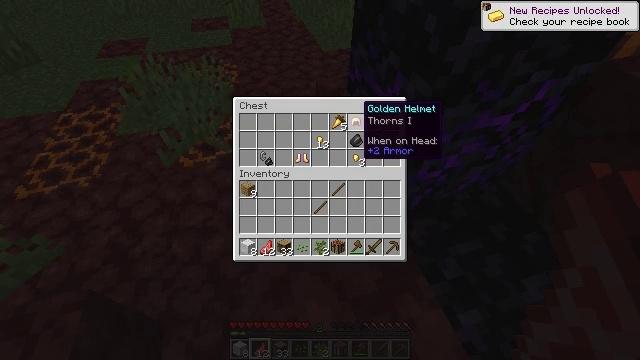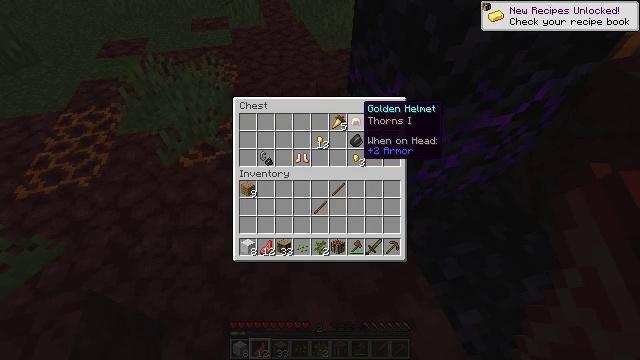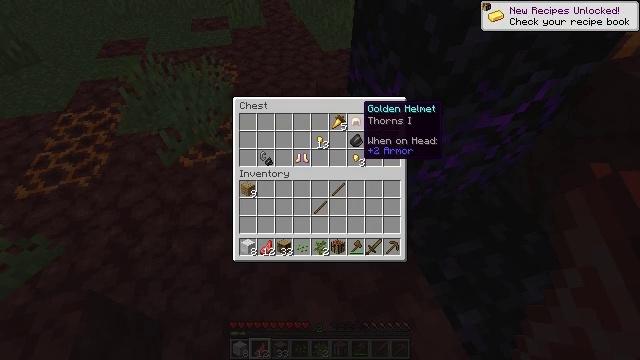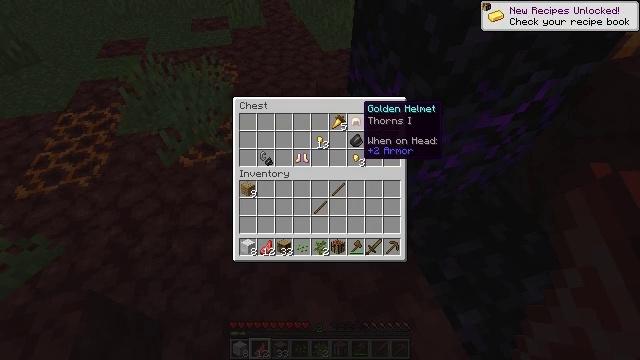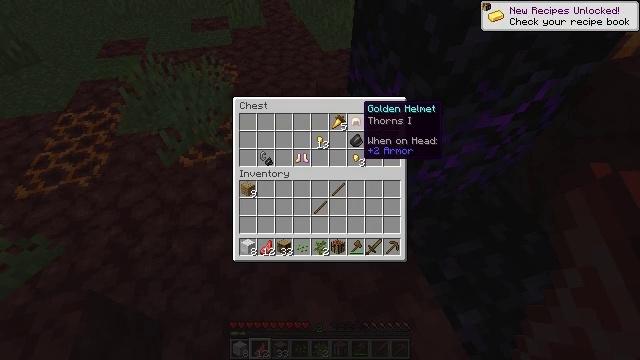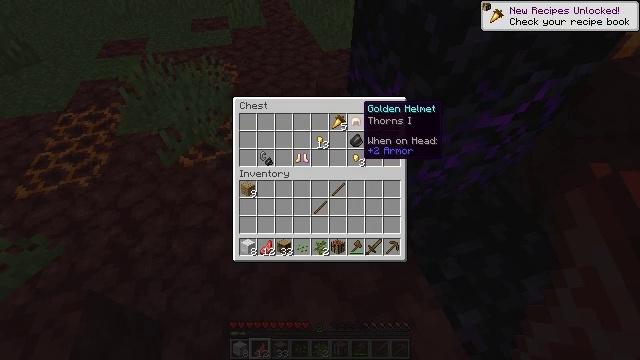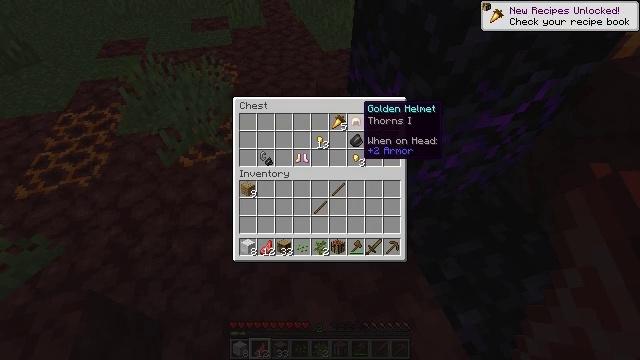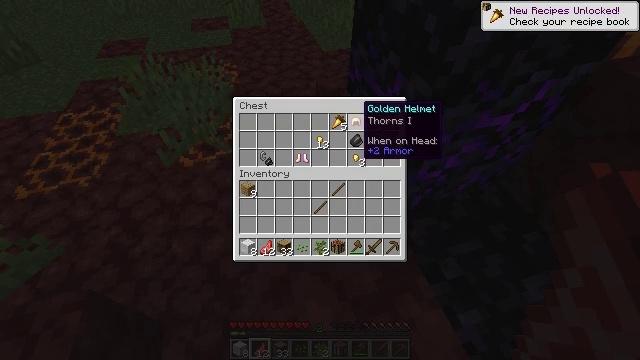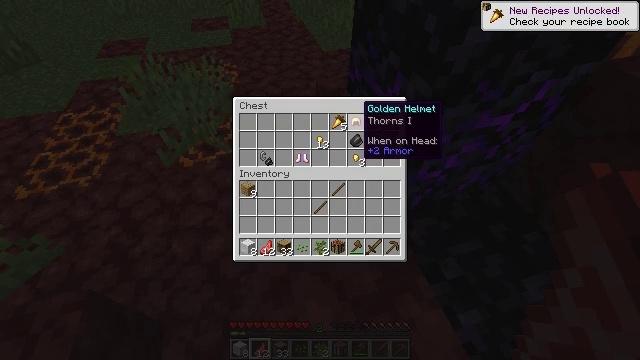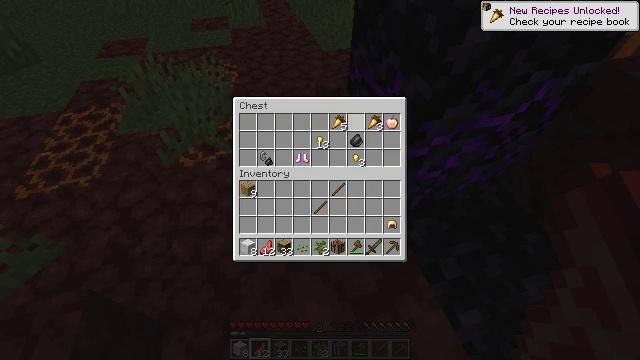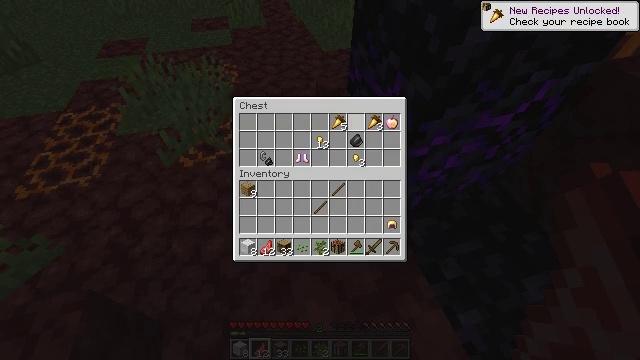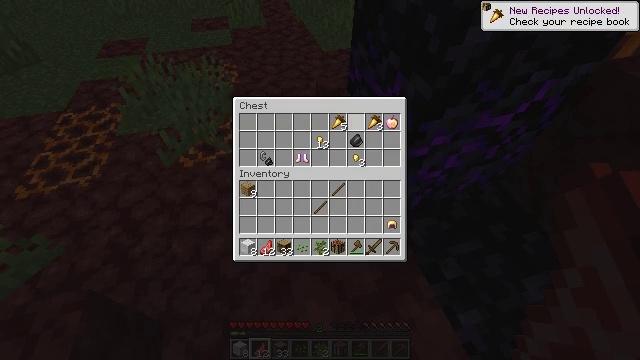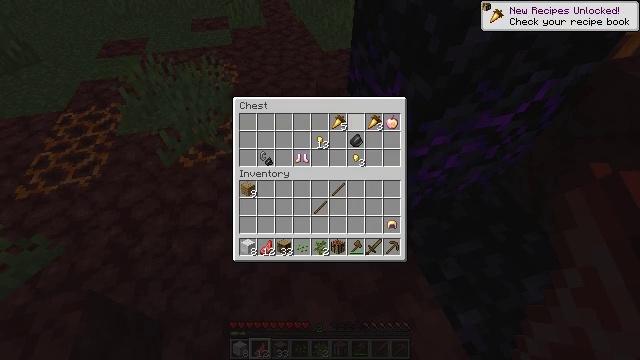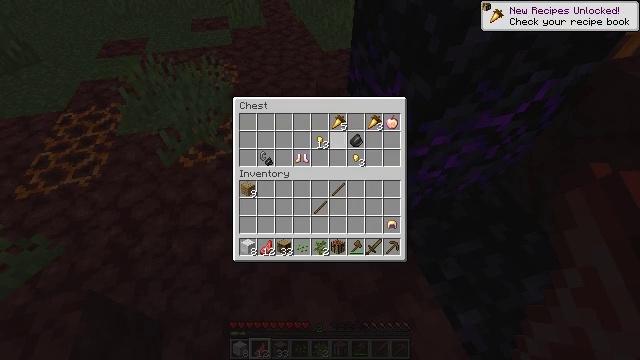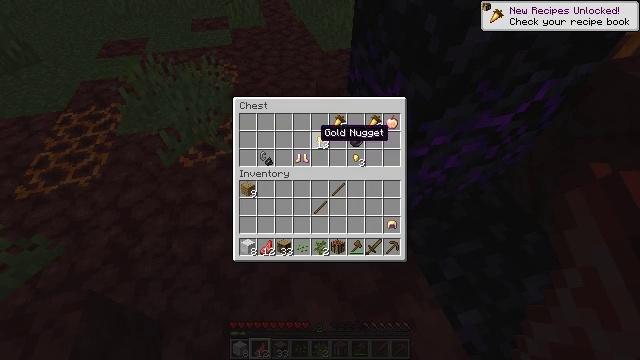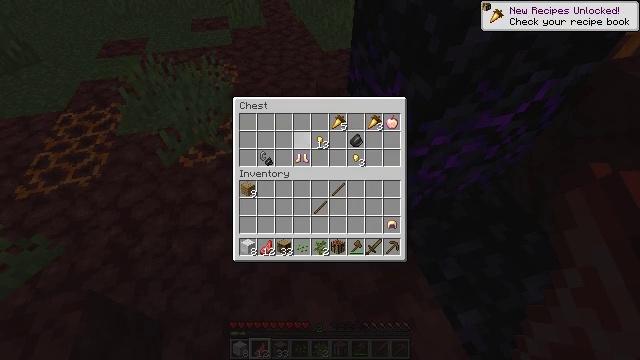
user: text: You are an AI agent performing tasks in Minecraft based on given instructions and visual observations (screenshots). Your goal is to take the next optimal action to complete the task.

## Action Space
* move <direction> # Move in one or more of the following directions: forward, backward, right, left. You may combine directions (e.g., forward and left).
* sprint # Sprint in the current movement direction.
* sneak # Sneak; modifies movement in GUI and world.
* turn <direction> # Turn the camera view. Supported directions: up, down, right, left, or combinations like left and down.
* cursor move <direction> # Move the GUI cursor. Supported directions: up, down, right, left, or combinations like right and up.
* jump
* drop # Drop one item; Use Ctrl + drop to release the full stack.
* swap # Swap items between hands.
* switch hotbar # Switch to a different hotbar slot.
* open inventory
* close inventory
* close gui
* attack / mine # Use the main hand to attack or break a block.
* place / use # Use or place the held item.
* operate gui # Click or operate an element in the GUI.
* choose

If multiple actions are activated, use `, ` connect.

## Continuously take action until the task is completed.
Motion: motion action
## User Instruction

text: Recover the brewing stand by mining it.
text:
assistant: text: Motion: no_op
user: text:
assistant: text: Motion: no_op
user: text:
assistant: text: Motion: no_op
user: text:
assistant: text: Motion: sneak
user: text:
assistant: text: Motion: sneak
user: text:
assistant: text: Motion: sneak
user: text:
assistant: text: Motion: sneak
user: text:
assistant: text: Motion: sneak
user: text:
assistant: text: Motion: sneak, operate gui
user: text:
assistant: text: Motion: sneak, operate gui
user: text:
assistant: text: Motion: sneak
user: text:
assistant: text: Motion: sneak
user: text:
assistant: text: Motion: sneak, cursor move left and down
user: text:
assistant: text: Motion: sneak, cursor move left and down
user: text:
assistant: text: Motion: sneak
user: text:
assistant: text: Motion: sneak
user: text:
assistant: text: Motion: sneak
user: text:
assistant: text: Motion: sneak
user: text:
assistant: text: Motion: sneak
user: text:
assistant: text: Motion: sneak
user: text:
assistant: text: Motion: sneak
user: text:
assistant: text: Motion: sneak
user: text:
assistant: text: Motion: sneak
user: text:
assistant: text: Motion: sneak
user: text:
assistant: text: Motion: sneak
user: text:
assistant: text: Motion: sneak
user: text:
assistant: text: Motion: sneak
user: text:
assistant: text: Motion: sneak
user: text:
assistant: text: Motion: sneak
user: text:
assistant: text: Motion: sneak